Field crop: maize
Growth stage: 2
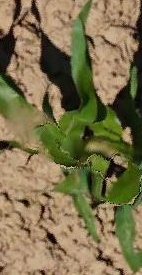
Species: maize